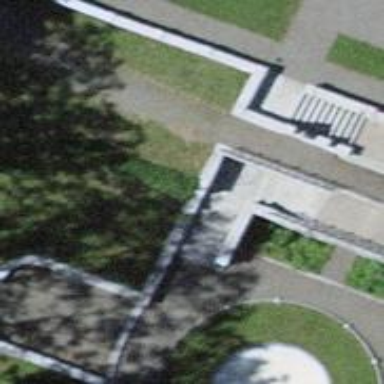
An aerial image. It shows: Set of steps on the road.